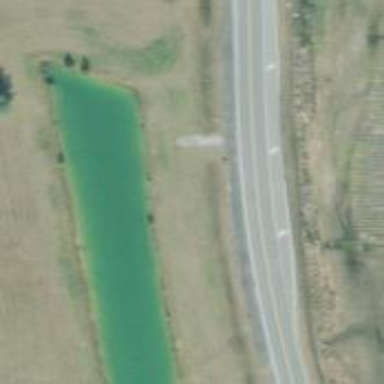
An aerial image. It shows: Asphalt road classified as primary highway.